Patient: sex F, age 54
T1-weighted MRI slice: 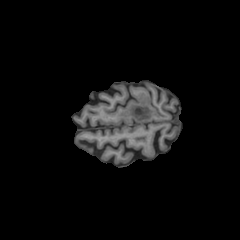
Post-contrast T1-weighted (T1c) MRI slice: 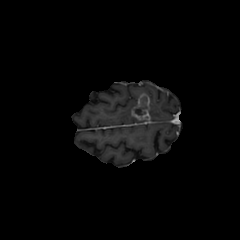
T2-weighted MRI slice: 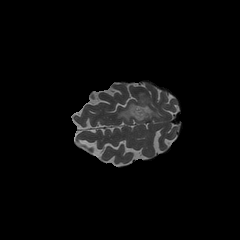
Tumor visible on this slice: yes
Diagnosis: Glioblastoma, IDH-wildtype
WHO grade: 4